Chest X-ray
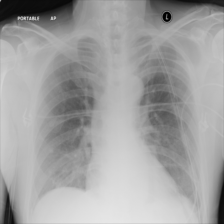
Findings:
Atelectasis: negative
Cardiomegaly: negative
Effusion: positive
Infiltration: negative
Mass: negative
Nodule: negative
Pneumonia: negative
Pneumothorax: negative
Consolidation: negative
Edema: negative
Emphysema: negative
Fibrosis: negative
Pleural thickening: negative
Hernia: negative